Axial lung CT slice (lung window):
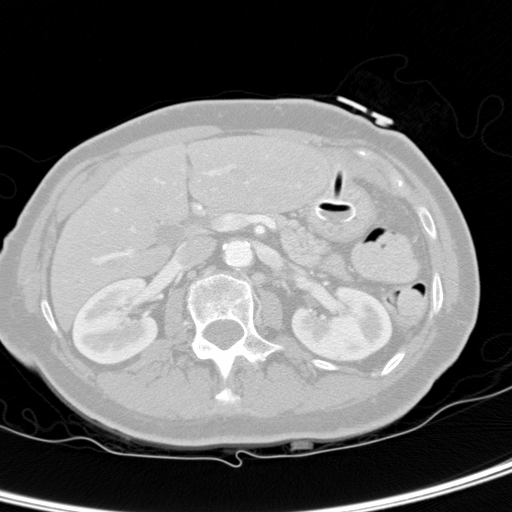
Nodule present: no